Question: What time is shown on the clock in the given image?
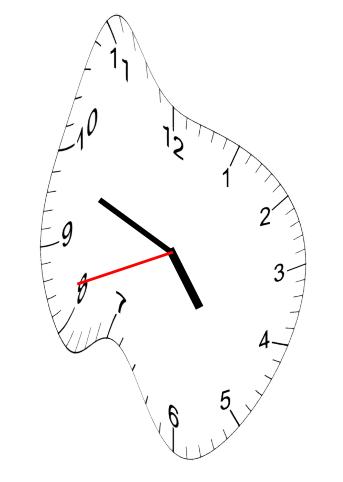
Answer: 04:48:42